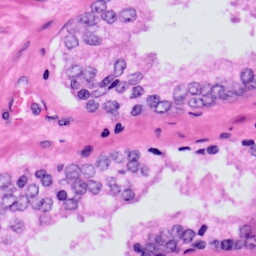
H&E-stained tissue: Prostate